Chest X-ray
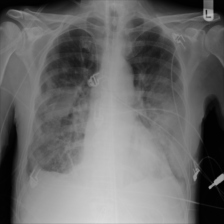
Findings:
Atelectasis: negative
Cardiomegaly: negative
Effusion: negative
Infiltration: negative
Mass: positive
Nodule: negative
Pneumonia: negative
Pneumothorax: negative
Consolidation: positive
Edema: negative
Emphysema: negative
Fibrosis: negative
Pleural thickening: negative
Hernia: negative